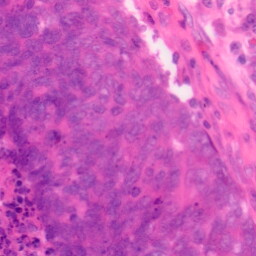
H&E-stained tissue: Colon